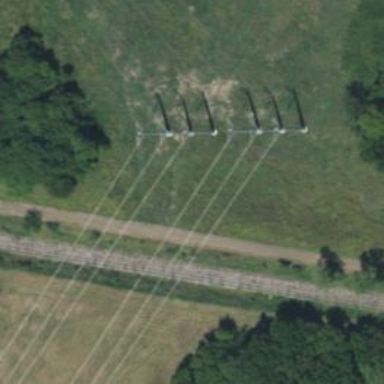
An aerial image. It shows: Triple tower power structure.